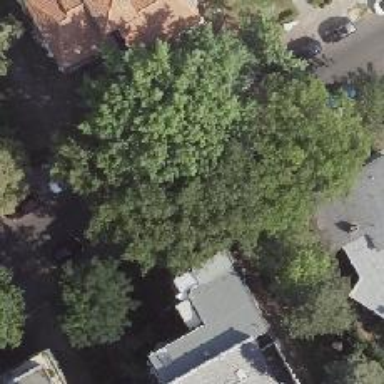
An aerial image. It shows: Avenue lined with broadleaved deciduous trees.